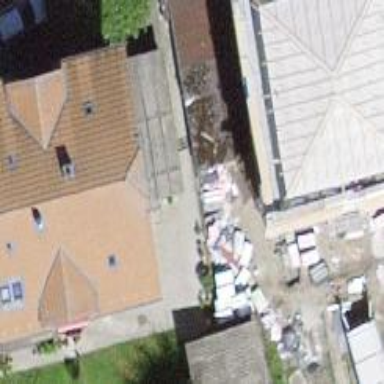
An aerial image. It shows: Residential building.